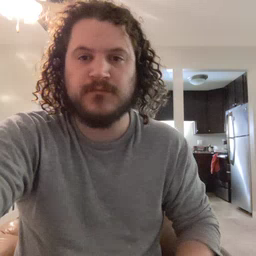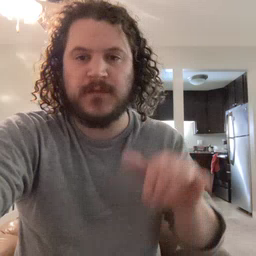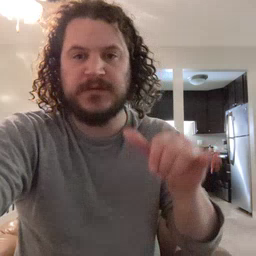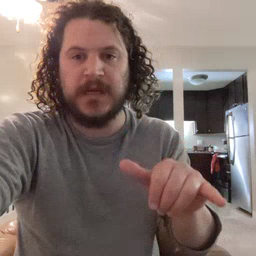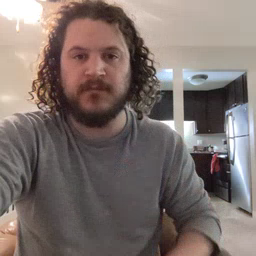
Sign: stay